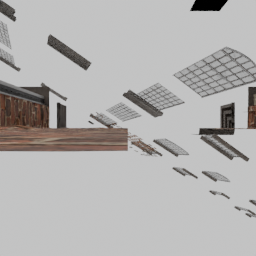
Label: architecture